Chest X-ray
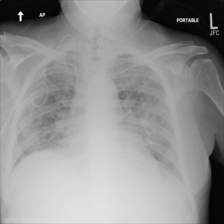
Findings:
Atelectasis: negative
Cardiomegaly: negative
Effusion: negative
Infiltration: positive
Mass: negative
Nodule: negative
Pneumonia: positive
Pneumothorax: negative
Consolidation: negative
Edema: negative
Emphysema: negative
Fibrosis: negative
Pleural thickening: negative
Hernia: negative